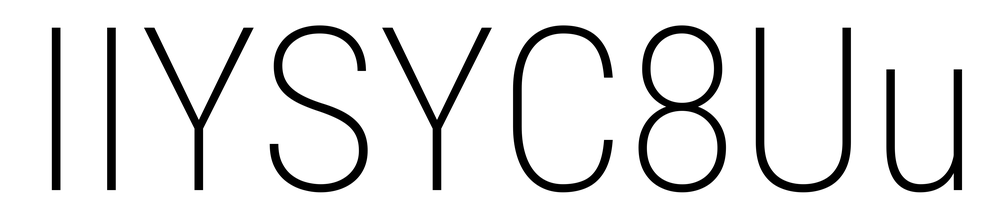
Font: Roboto_Condensed_ExtraLight